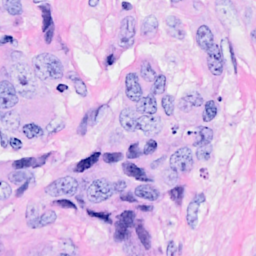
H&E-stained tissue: Breast